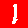
Digit: 1